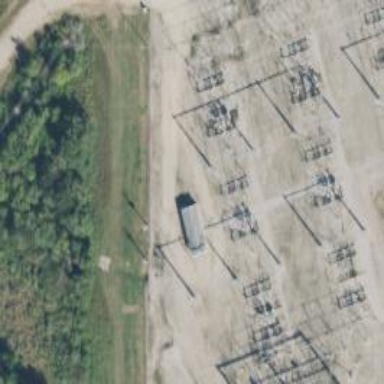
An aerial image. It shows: Switch used for power control.